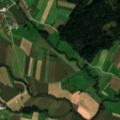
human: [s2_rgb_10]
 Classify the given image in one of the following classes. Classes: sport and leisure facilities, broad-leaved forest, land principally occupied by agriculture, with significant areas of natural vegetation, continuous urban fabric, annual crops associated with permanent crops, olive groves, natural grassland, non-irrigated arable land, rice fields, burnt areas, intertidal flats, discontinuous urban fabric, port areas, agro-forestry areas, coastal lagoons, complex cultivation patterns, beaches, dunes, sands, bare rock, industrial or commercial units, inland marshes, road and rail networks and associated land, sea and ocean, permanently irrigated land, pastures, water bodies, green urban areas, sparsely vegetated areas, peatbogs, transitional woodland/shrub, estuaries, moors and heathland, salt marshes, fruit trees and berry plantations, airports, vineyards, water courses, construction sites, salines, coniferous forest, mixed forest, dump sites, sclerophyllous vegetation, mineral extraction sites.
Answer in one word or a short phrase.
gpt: non-irrigated arable land, pastures, complex cultivation patterns, mixed forest